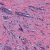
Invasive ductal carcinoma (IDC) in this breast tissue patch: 1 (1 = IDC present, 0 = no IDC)